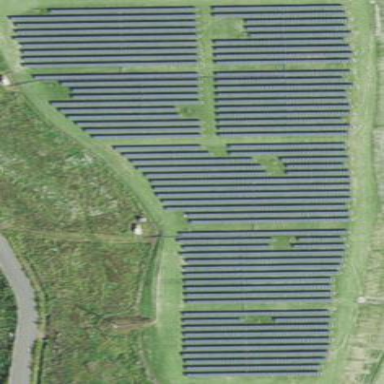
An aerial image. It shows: Solar power plant utilizing photovoltaic technology.